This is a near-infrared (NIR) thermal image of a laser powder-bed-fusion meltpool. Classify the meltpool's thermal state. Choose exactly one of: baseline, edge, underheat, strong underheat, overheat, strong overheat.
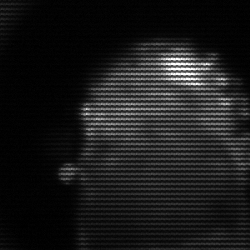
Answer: baseline